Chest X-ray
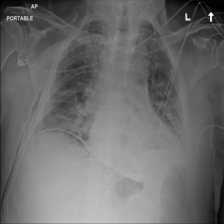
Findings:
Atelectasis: positive
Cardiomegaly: negative
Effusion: negative
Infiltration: negative
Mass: negative
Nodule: negative
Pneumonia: negative
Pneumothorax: negative
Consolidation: negative
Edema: negative
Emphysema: negative
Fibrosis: negative
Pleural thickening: negative
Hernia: negative